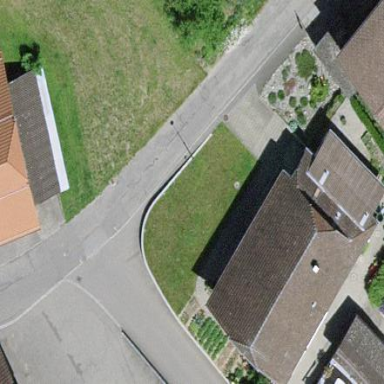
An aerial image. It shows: Residential building.